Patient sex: F
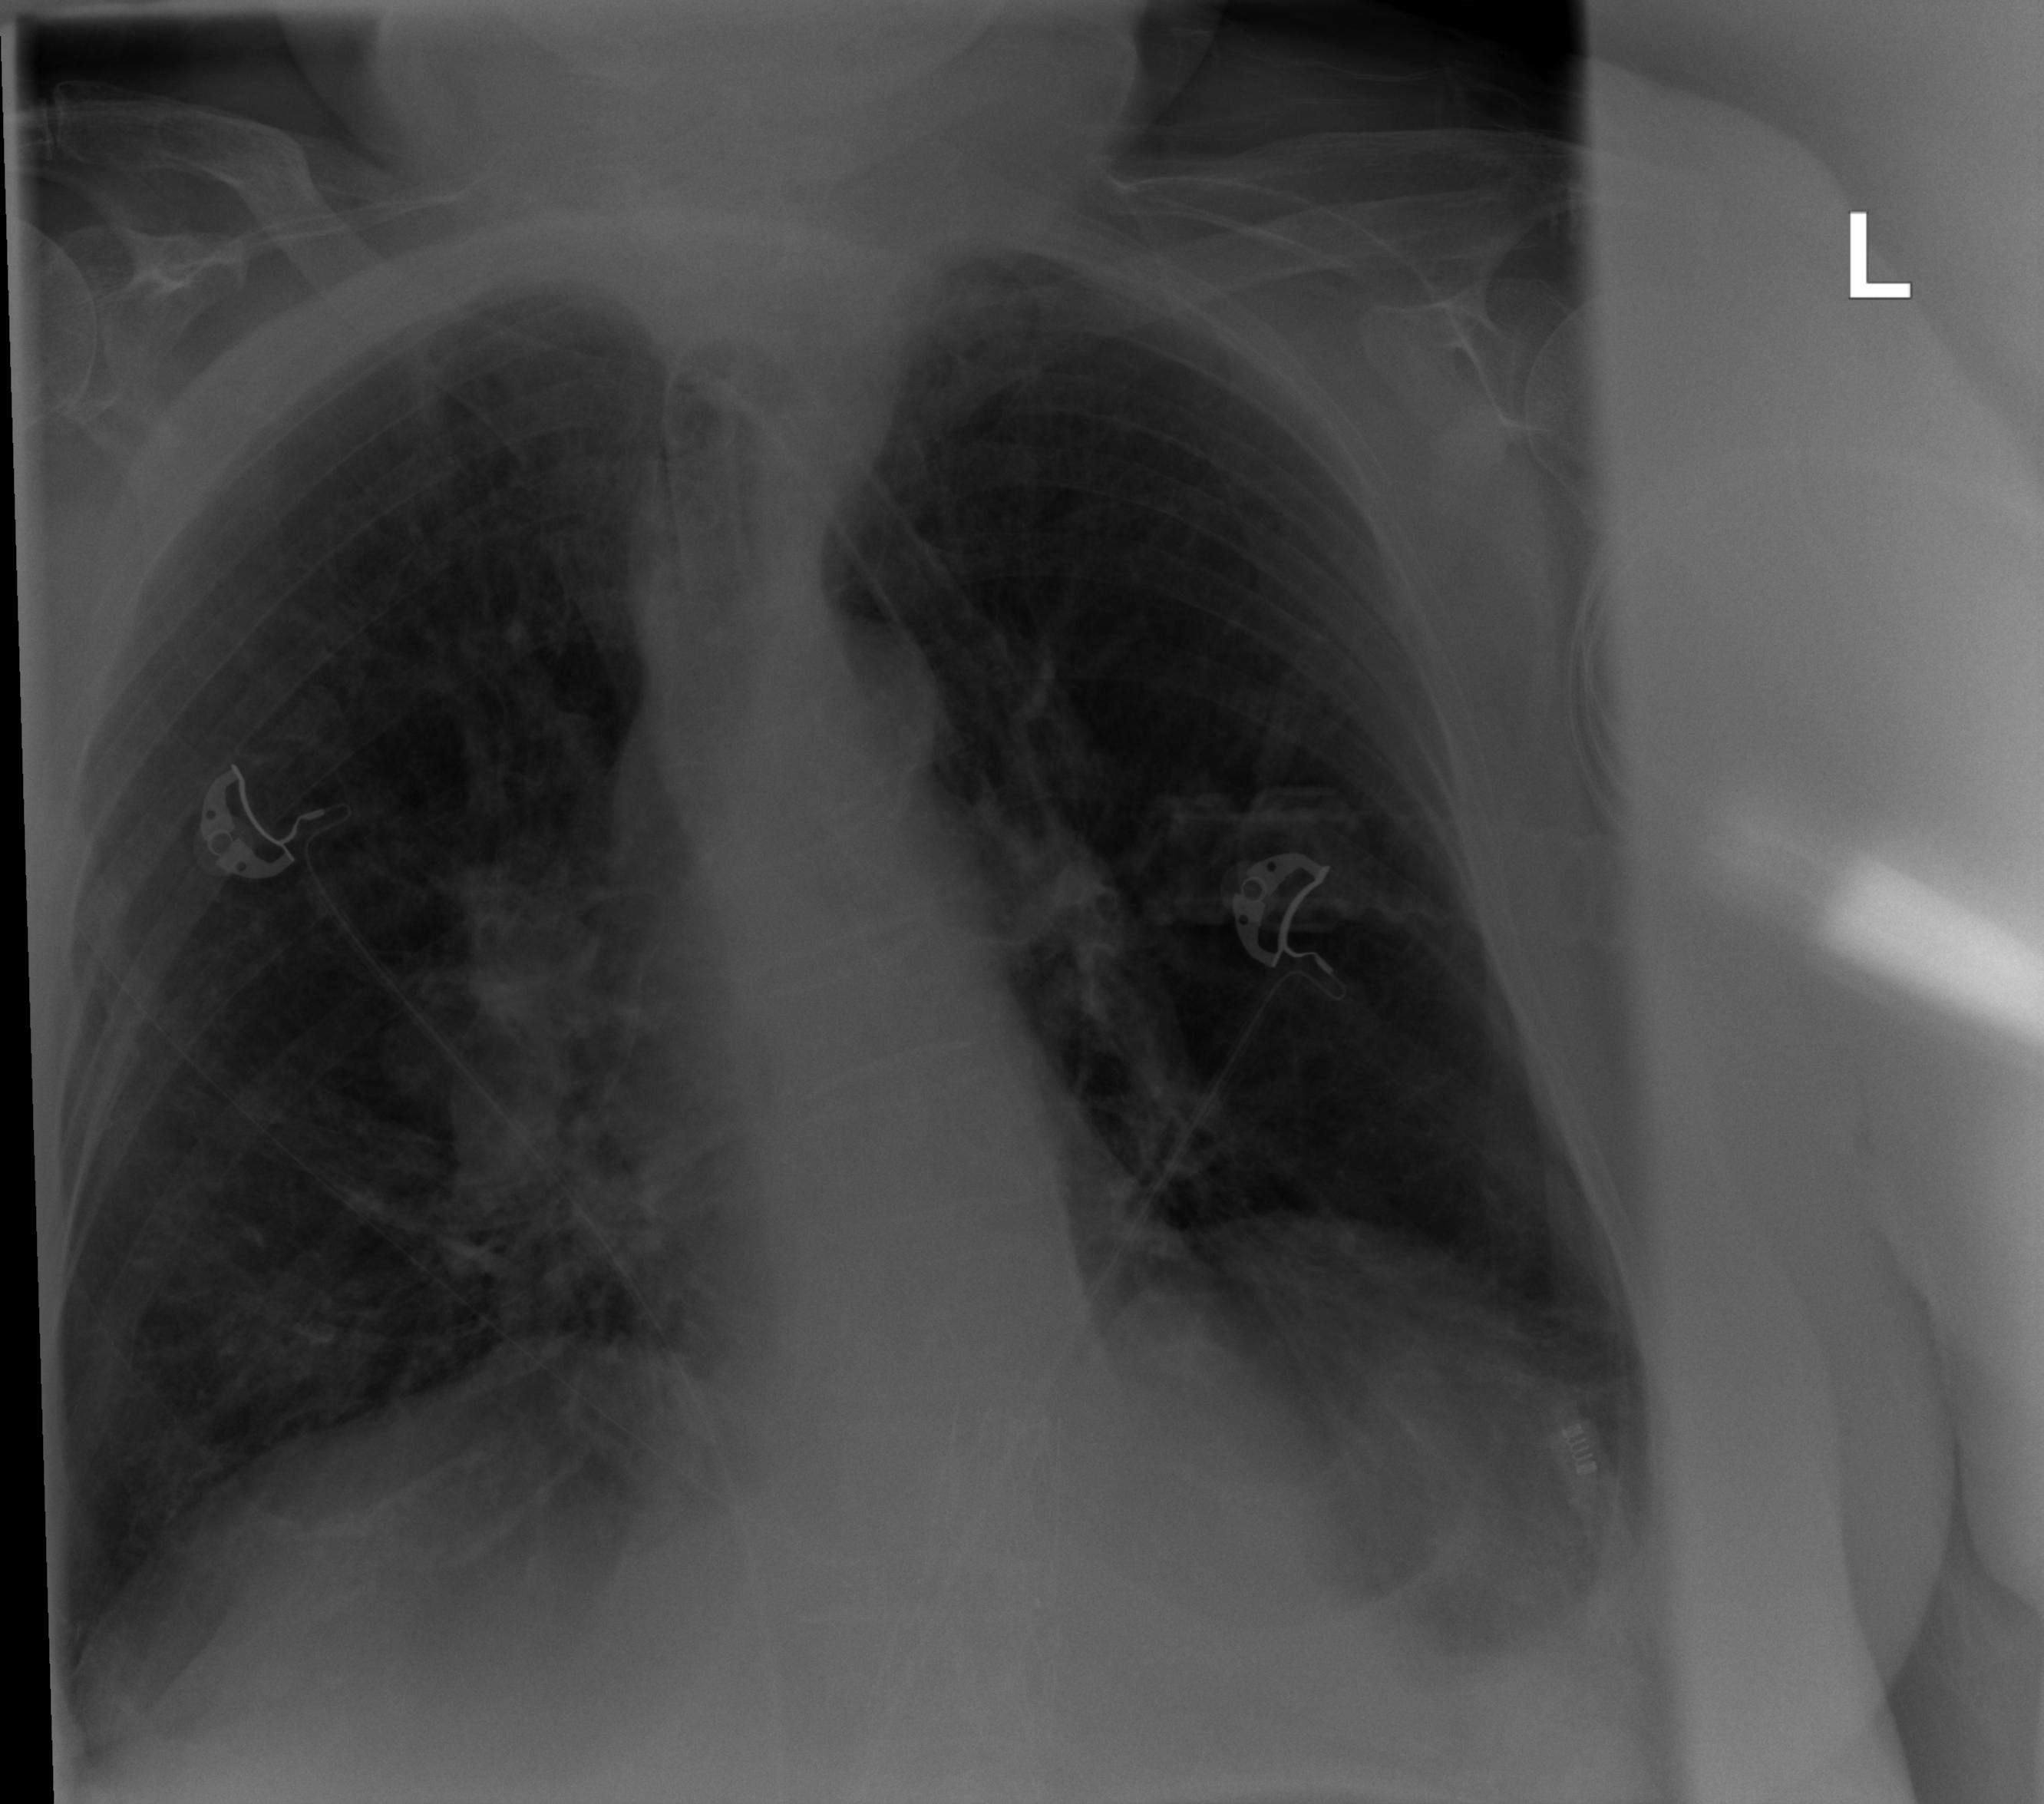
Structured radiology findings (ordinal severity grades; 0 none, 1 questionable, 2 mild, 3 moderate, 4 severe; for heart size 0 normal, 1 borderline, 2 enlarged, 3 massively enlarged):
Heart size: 0
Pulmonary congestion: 0
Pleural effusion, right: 2
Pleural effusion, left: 2
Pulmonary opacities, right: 0
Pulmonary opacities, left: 0
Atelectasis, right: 2
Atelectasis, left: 2